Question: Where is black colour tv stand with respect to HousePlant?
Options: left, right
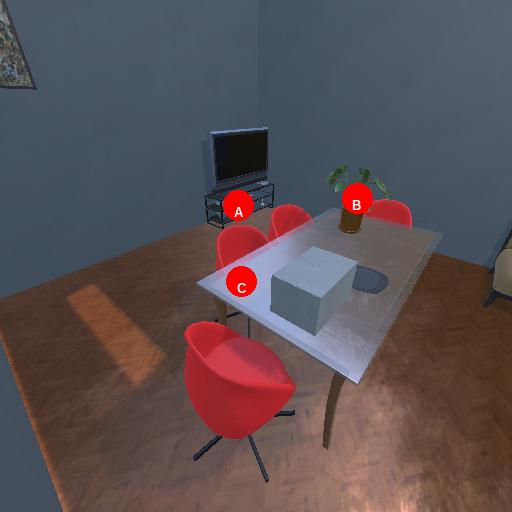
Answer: left